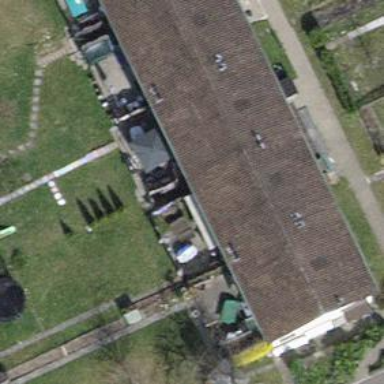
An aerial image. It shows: House with gabled and pitched roof.